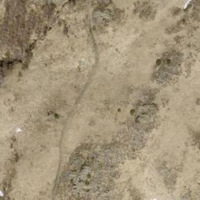
EUNIS habitat code: 23
Species observed at this site:
Zeuzera pyrina
Alcis repandata